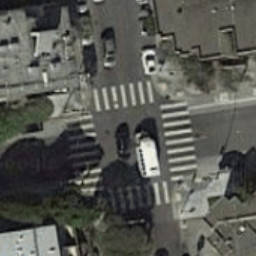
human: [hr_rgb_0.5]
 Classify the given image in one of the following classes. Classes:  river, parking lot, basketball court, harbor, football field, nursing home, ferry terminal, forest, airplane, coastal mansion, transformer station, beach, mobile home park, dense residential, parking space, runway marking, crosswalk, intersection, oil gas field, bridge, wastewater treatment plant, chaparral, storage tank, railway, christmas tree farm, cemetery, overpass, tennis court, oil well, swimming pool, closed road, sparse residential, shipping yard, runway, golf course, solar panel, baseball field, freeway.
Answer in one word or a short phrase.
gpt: crosswalk